Current action and preconditions to check: trajectory_clear

Your task: For each precondition in the list above, predict whether it will hold at this action.

Consider the current scene as observed from the mobile robot's camera, and analyze the predicted future states of all dynamic agents (e.g., people, animals, vehicles, or any moving entities) within the NEXT SECOND.

IMPORTANT: Only answer "very likely" if you are absolutely certain—based on strong, clear evidence—that a dynamic agent will violate the precondition in the predicted future state. Do NOT answer "very likely" for unlikely, ambiguous, or low-probability risks.

Ask yourself for each precondition: Is there a high probability, with clear and convincing evidence, that the predicted future states of any dynamic agent will interfere with the predicted future state of the currently executing action within the NEXT SECOND, causing that precondition to fail?

Assess the risk level based on these predictions. Use "likely" or "very likely" if motions create a clear risk of interference.

Use "neutral" or "improbable" if agents are nearby but their predicted paths are clearly diverging or non-conflicting.

Failure Risk Categories: "very improbable", "improbable", "neutral", "likely", "very likely"

Answer Format: Output ONLY the probability_of_failure value from these categories: "very improbable", "improbable", "neutral", "likely", "very likely"

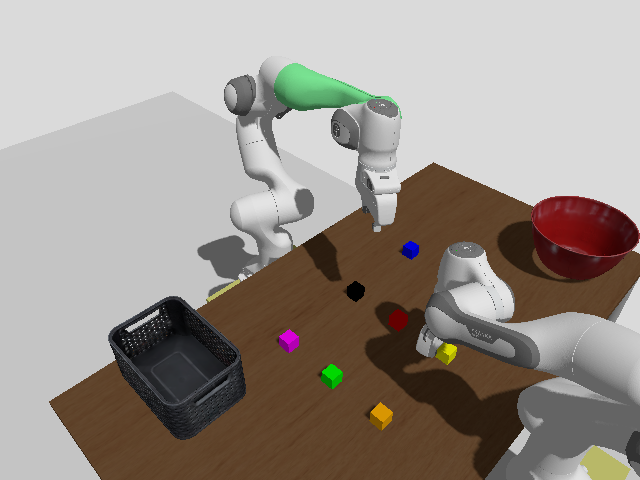

Answer: very improbable